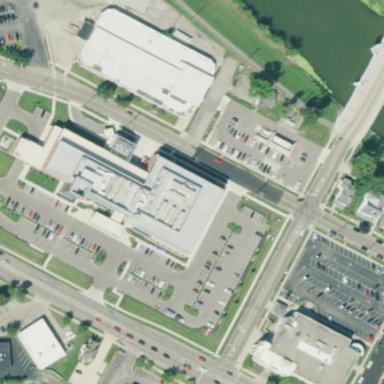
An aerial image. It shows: Hospital building.